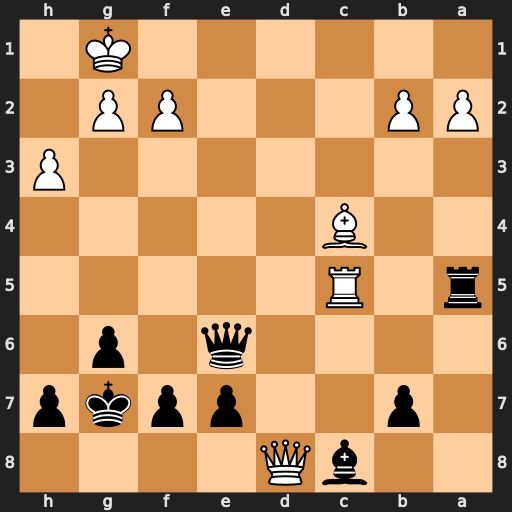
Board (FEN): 2bQ4/1p2ppkp/4q1p1/r1R5/2B5/7P/PP3PP1/6K1
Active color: b
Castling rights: -
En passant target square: -
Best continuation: Qe1+ Kh2 Rxc5 Qd4+ Qe5+ Qxe5+ Rxe5